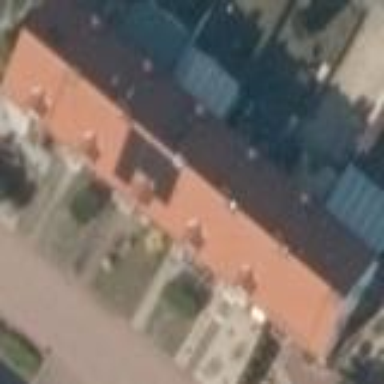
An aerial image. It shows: Terrace building.